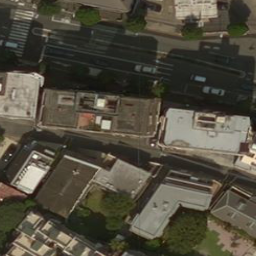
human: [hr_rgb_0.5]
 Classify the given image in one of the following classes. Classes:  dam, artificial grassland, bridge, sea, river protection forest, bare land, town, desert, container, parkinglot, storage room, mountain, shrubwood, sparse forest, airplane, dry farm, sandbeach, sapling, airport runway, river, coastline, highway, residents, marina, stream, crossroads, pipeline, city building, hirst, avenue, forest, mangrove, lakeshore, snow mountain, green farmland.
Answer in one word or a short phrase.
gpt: city building